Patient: sex M, age 48
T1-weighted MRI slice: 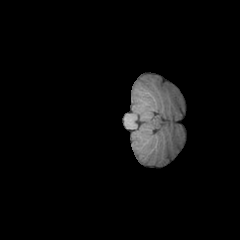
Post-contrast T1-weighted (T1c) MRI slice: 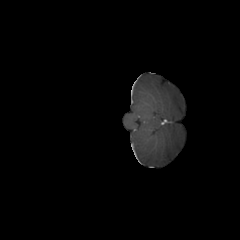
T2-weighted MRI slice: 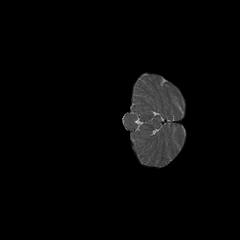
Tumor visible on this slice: no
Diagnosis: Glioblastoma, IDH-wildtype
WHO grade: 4